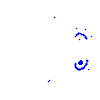
Particle: pion